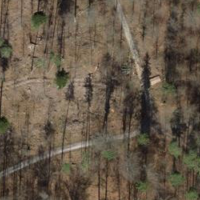
EUNIS habitat code: 44
Species observed at this site:
Impatiens parviflora